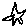
Label: star